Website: crate-barrel
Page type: billing-address
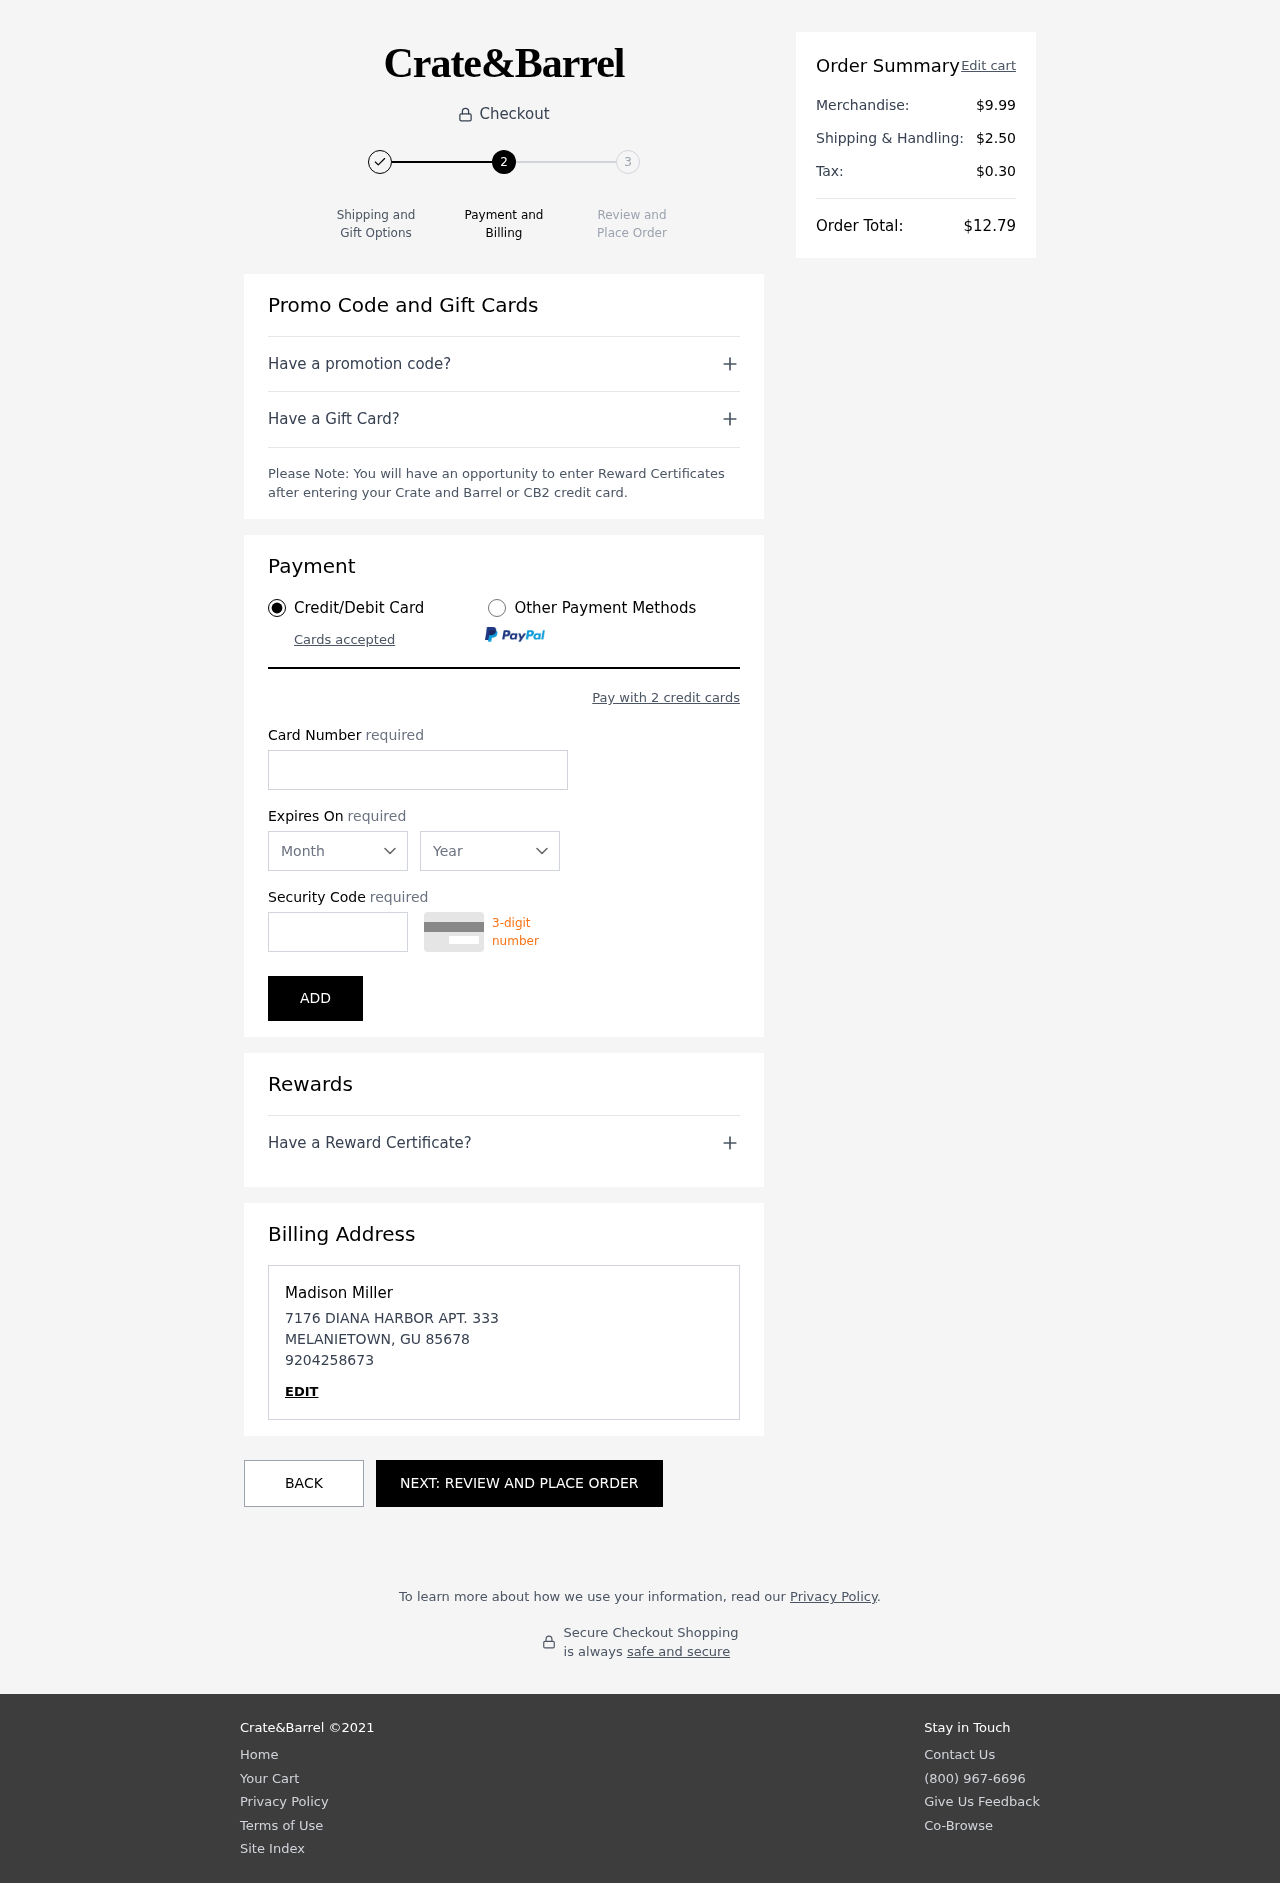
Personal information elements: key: PII_CARD_CVV
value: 323
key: PII_CARD_EXPIRY_MONTH
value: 03
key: PII_CARD_EXPIRY_YEAR
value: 27
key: PII_CARD_NUMBER
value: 6525 3314 7160 1916
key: PII_CITY
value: MELANIETOWN
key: PII_FULLNAME
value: Madison Miller
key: PII_PHONE
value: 9204258673
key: PII_POSTCODE
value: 85678
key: PII_STATE_ABBR
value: GU
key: PII_STREET
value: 7176 DIANA HARBOR APT. 333
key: PII_FIRSTNAME
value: Madison
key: PII_LASTNAME
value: Miller
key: PII_PHONE_LINE
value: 8673
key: PII_PHONE_SUFFIX
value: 8673
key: PII_STATE
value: GU
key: PII_POSTCODE_FULL
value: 85678
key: PII_PHONE2
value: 9204258673
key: PII_PHONE3
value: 9204258673
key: PII_FULLNAME2
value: Madison Miller
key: PII_FULLNAME3
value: Madison Miller
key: PII_FIRSTNAME2
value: Madison
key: PII_FIRSTNAME3
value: Madison
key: PII_LASTNAME2
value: Miller
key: PII_LASTNAME3
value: Miller
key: PII_FIRSTNAME_DERIVED
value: Madison
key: PII_LASTNAME_DERIVED
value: Miller
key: PII_PHONE_NUMERIC
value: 9204258673
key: PII_PHONE_LINE_NUMERIC
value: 8673
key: PII_PHONE_SUFFIX_NUMERIC
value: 8673
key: PII_POSTCODE_NUMERIC
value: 85678
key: PII_PHONE2_NUMERIC
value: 9204258673
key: PII_PHONE3_NUMERIC
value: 9204258673
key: PII_FULLNAME_DERIVED
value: Madison Miller
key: PII_NAME_FULL_DERIVED
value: Madison Miller
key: PII_PHONE_DIGITS
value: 9204258673
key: PII_PHONE_LAST4
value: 8673
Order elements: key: ORDER_SUBTOTAL
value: $9.99
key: ORDER_SHIPPING_COST
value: $2.50
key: ORDER_TAX
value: $0.30
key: ORDER_TOTAL
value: $12.79